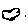
Label: cloud